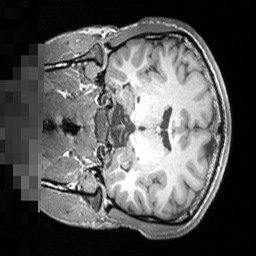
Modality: T1w
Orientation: coronal
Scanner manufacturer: siemens
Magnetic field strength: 3 T
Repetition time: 1.5 s
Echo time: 0.00291 s